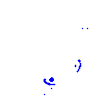
Particle: proton